Interaction volume radius: 10 \u00c5
Interaction volume height: 10 \u00c5
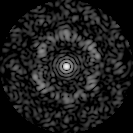
Disorder parameter: 0.7227